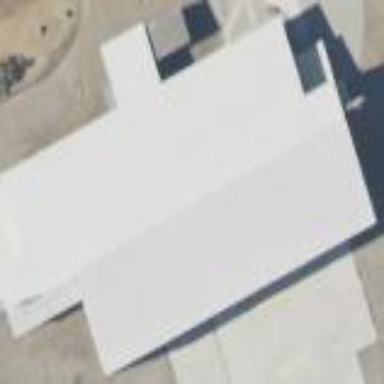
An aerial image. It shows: Hangar building at airport.